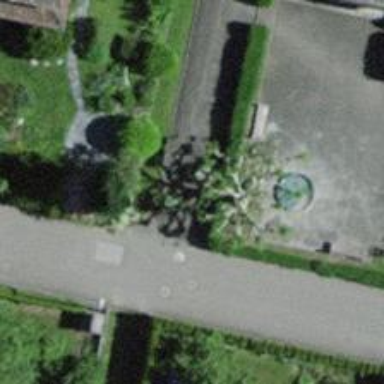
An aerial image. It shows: Bollard.